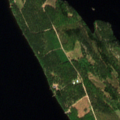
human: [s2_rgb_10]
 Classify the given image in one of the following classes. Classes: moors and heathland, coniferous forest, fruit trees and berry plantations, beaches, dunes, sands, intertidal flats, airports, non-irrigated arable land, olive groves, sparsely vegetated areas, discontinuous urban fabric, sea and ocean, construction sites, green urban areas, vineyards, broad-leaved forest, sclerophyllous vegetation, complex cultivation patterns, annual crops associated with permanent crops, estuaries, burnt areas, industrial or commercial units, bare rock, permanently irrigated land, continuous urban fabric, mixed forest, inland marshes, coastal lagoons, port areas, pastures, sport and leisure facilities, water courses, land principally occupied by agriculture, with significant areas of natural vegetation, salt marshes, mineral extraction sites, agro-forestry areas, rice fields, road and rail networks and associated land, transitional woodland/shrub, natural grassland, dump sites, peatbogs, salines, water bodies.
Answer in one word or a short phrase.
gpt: broad-leaved forest, mixed forest, transitional woodland/shrub, water bodies